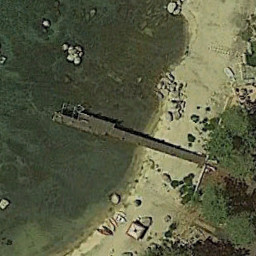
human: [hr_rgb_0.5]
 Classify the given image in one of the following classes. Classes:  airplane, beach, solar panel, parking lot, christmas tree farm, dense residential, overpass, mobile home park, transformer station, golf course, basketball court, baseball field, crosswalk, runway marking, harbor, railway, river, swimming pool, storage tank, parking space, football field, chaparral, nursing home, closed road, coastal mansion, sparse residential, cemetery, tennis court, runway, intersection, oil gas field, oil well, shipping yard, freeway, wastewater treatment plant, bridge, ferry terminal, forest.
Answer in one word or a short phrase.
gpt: ferry terminal